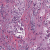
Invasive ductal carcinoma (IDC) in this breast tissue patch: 0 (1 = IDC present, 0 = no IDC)